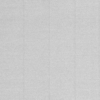
Label: dusty